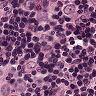
Metastatic tissue present: yes